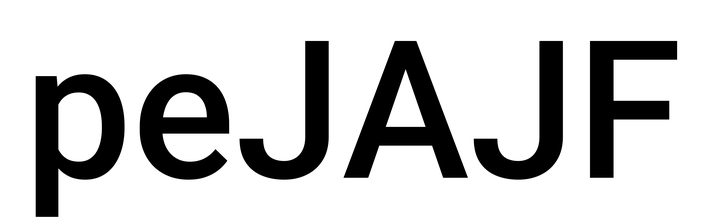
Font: Roboto_Medium